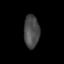
Tissue: lung
Cell type: Epithelial cells
Senescence score: 0.2409
Nuclear area (px): 494
Mean DAPI intensity: 74.743